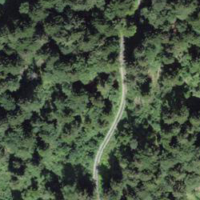
EUNIS habitat code: 43
Species observed at this site:
Lathyrus vernus